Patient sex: F
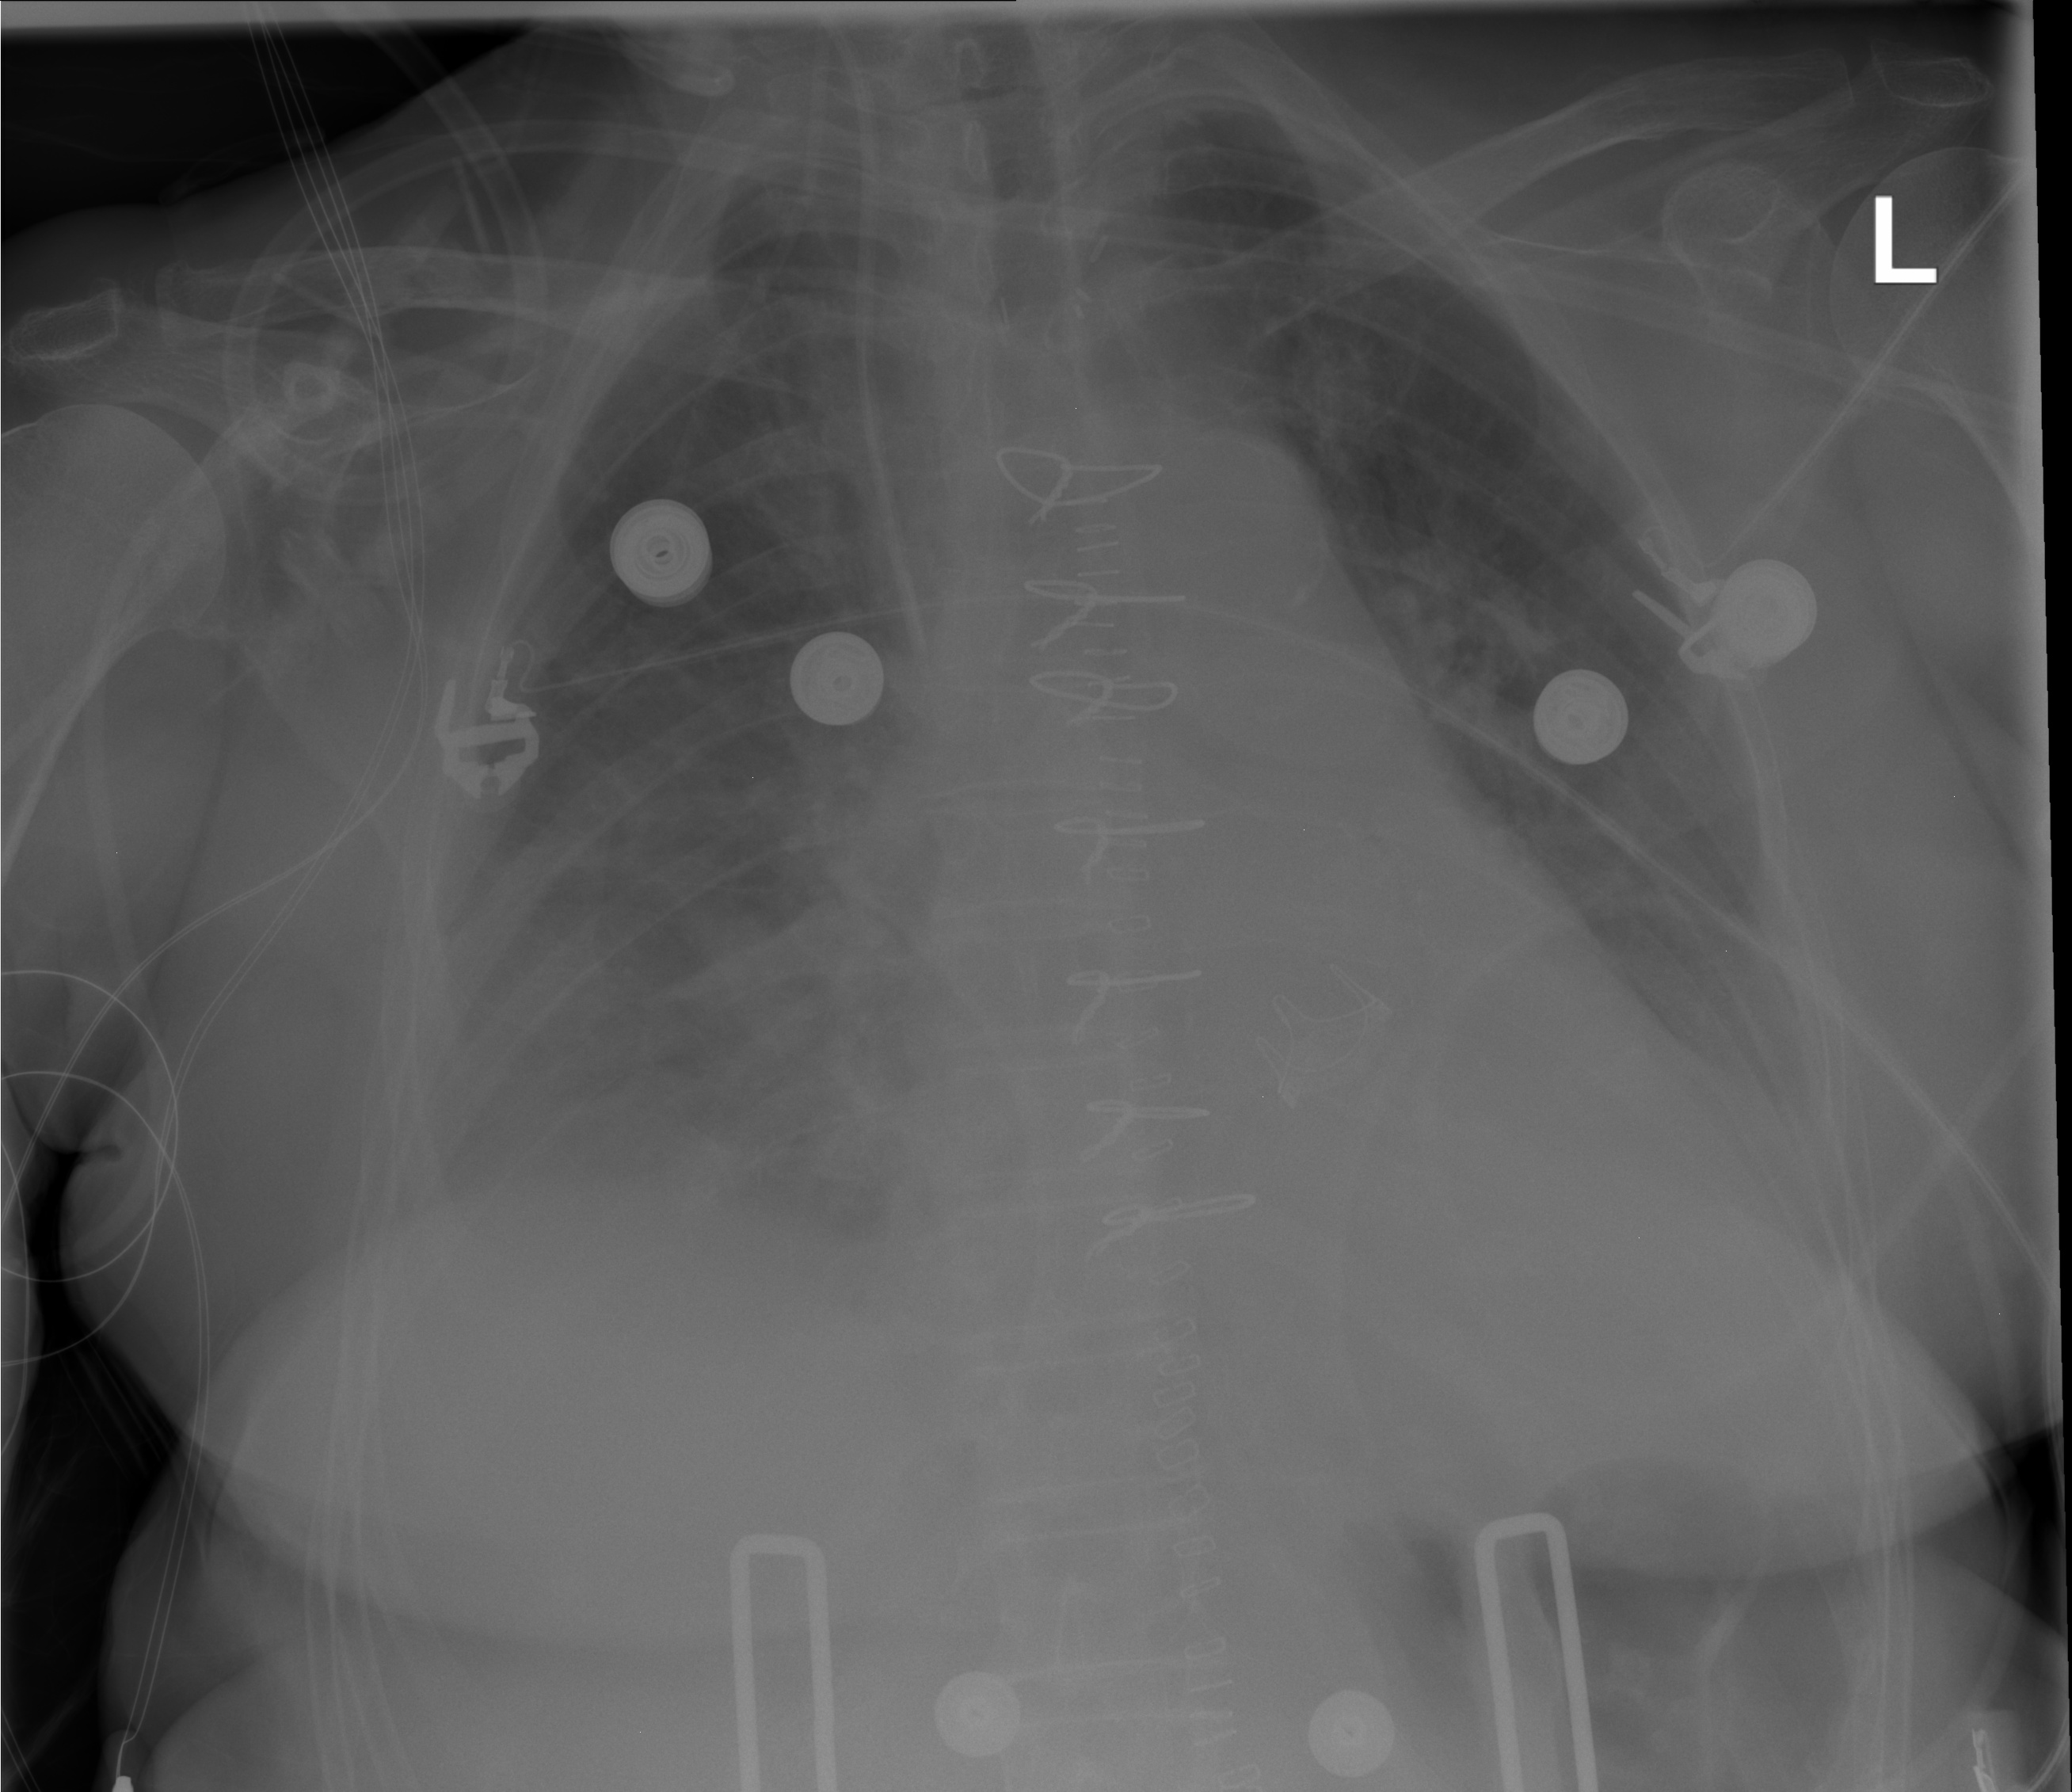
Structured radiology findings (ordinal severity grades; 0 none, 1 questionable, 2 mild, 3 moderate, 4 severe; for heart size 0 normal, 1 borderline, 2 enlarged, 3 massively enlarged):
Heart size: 2
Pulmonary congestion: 2
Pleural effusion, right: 2
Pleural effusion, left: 2
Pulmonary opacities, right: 2
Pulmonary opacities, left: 2
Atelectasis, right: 2
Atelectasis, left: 0